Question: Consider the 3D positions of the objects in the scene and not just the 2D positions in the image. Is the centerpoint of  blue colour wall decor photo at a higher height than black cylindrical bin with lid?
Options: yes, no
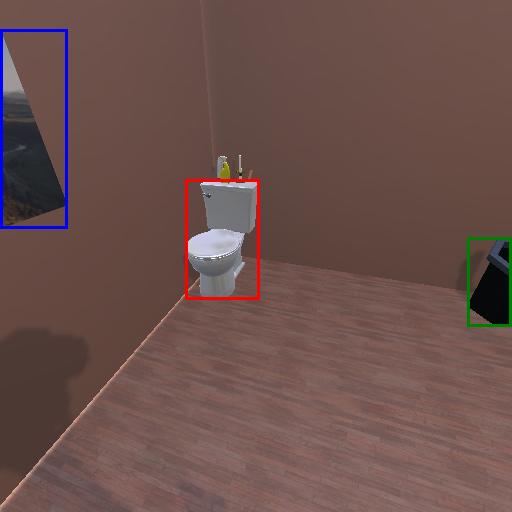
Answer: yes